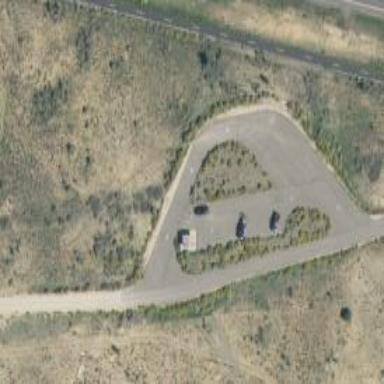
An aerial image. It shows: Rest area on the road.